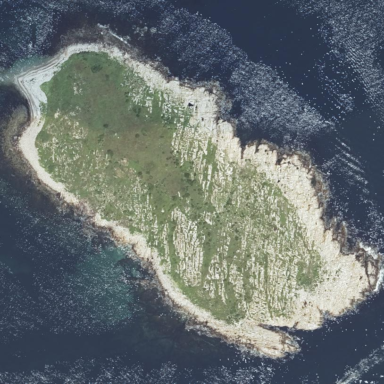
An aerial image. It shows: Islet located along the natural coastline.